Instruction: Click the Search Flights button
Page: home
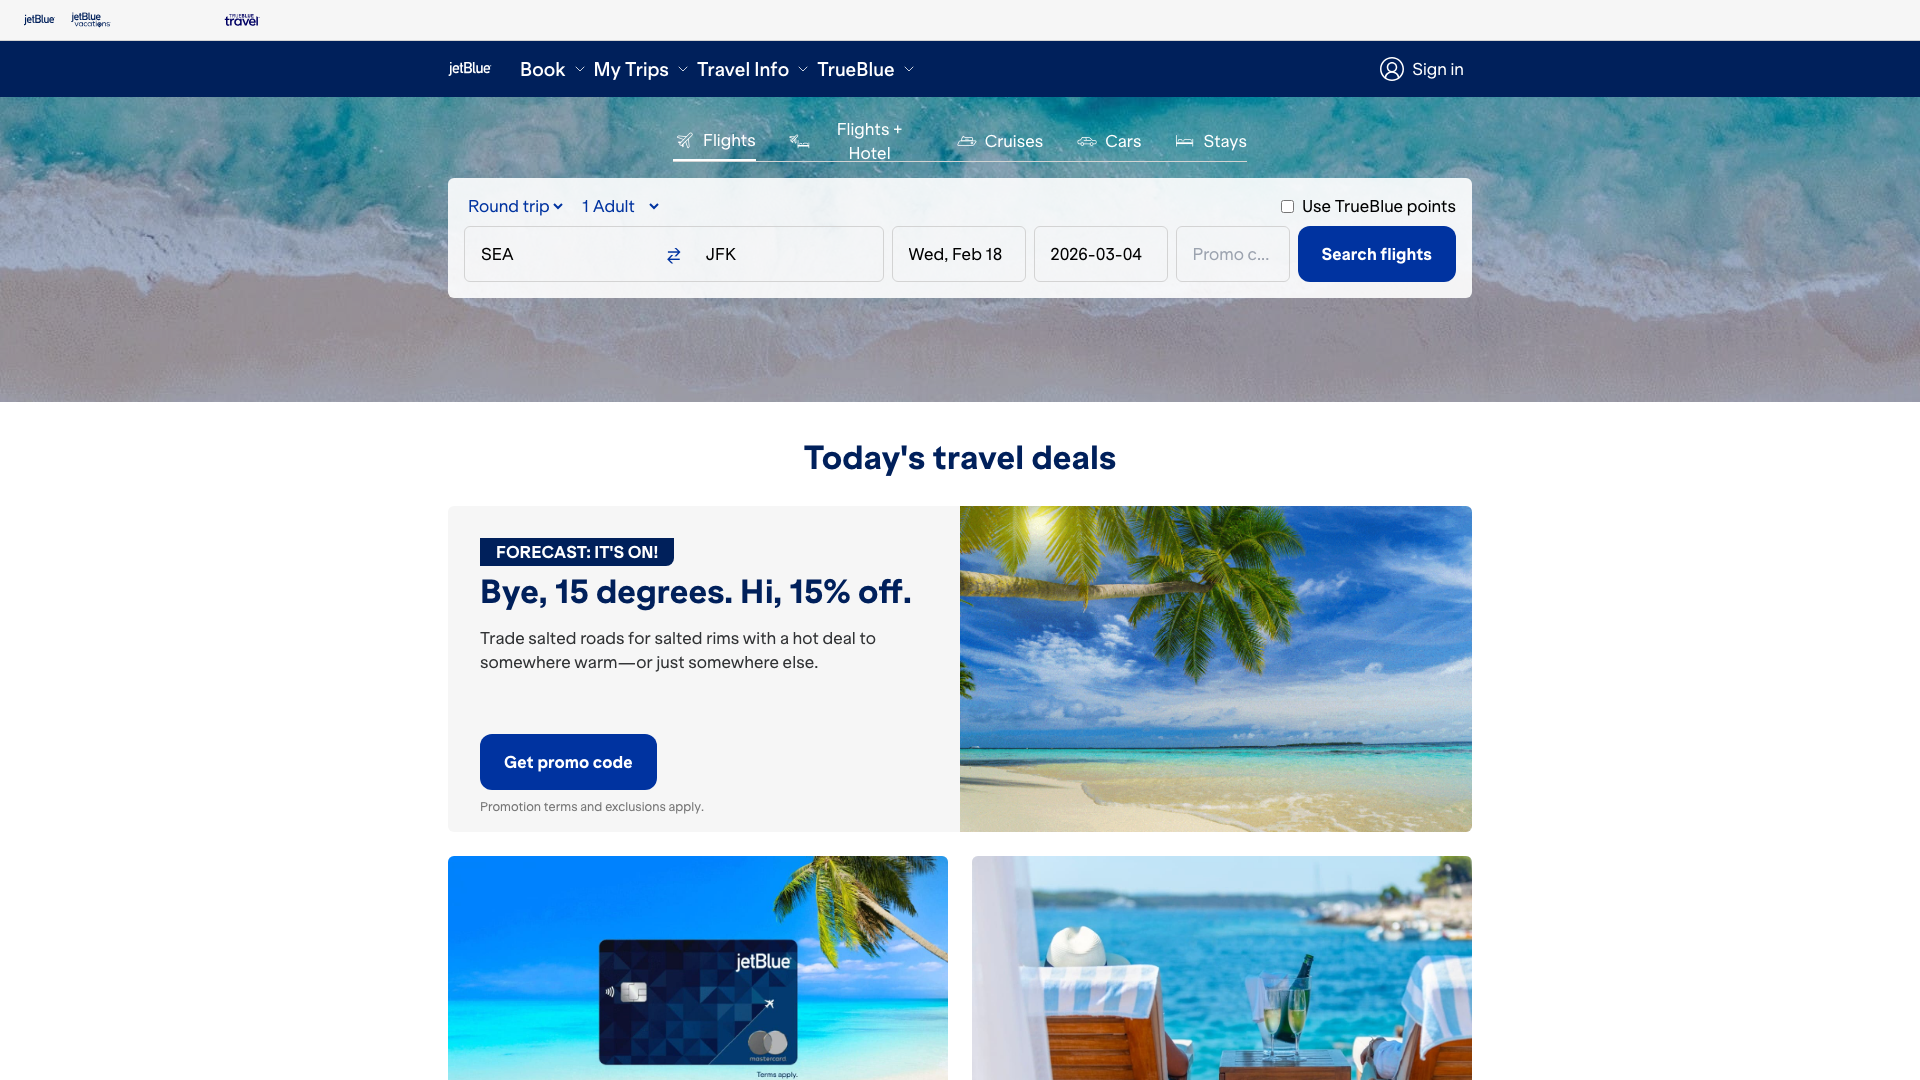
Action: click